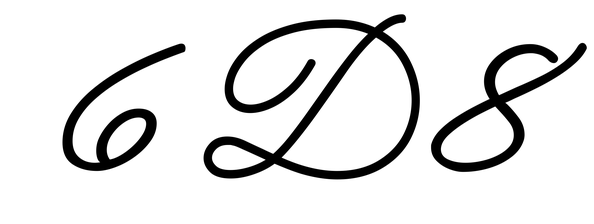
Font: MeowScript-Regular